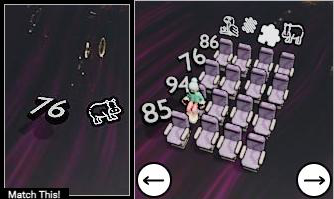
Task: seats
Answer: no